This time-frequency spectrogram was computed from a bearing vibration snapshot; brighter regions carry more energy. What is the most likely bearing condition (normal, inner_race, outer_race, ball)?
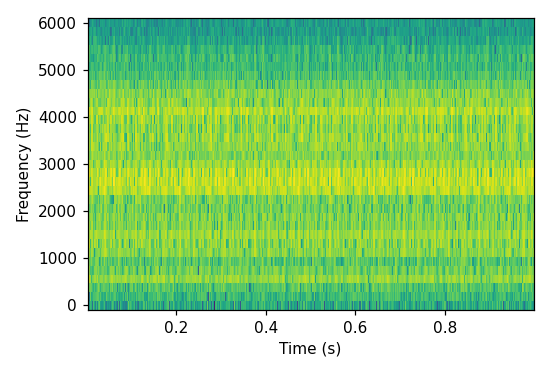
Answer: inner_race